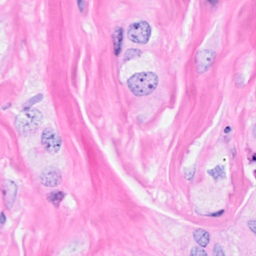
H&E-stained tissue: Breast